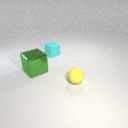
small yellow rubber sphere in front of large green metal cube